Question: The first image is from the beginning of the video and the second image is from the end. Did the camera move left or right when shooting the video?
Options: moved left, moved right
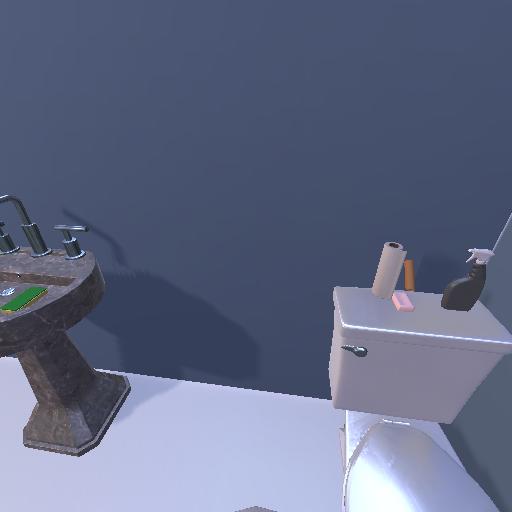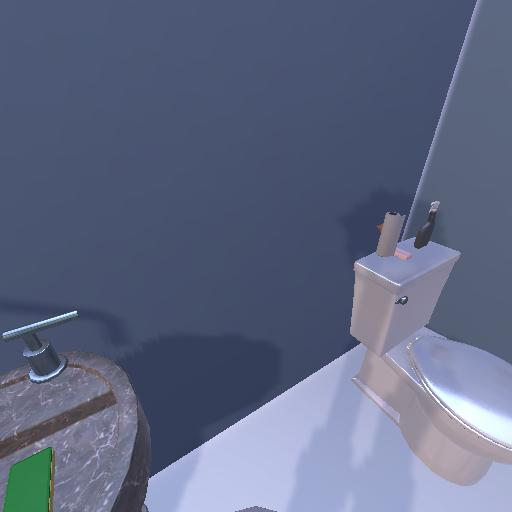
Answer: moved left